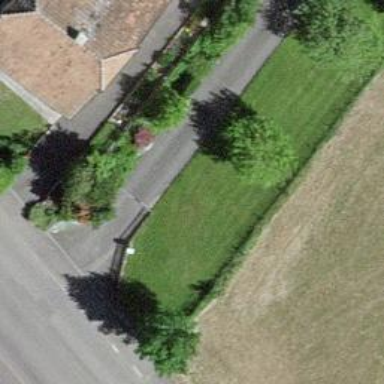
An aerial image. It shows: Gate.